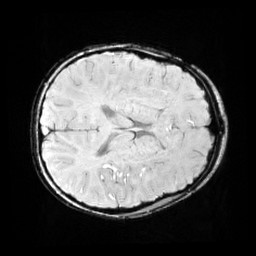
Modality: SWI
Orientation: axial
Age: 9
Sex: male
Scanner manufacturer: siemens
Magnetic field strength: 3 T
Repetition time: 0.027 s
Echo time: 0.02 s